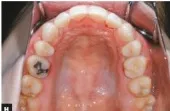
Posttreatment records (at 24 years and 2 months of age):. Extraoral, and ,intraoral photographs.
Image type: medical_photograph (oral_photograph)